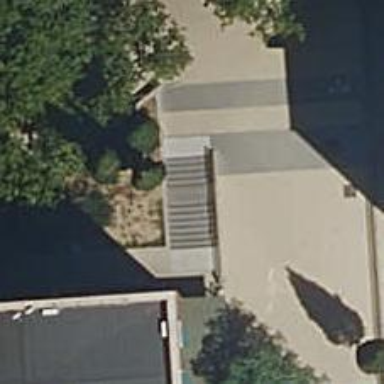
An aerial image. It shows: Paved road with steps.